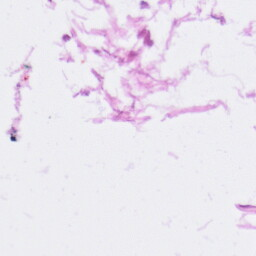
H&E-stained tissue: Pancreatic